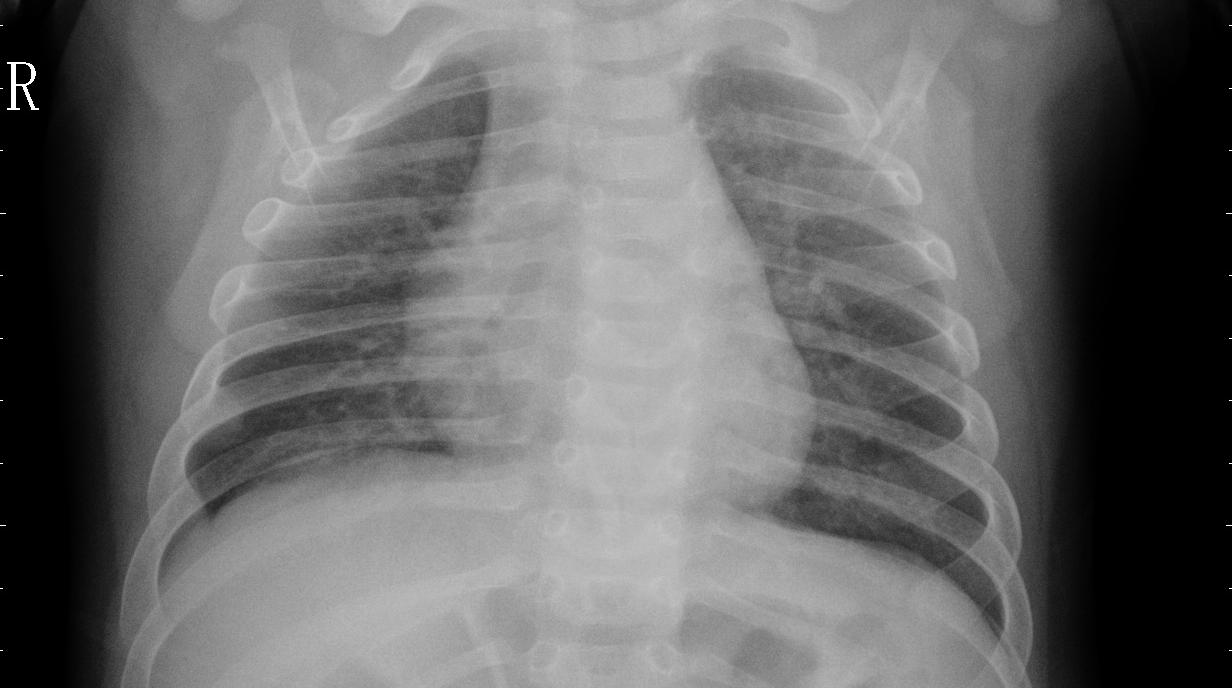
Diagnosis: PNEUMONIA